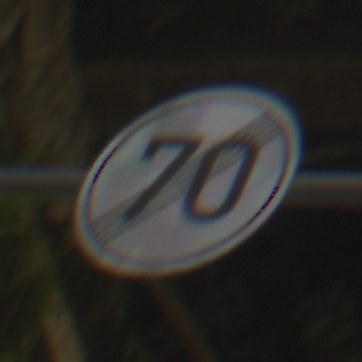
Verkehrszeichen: EndeGeschwindigkeit70
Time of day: Midday
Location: Outdoor (Urban)
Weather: Clear
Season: NotSpecified
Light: Natural